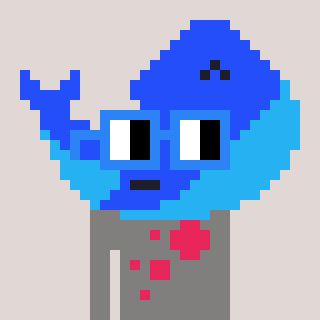
a pixel art character with square blue glasses, a whale-shaped head and a bluegrey-colored body on a warm background